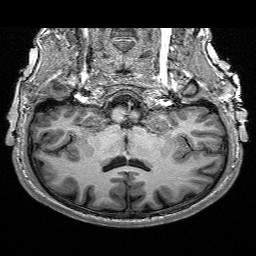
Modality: T1w
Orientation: sagittal